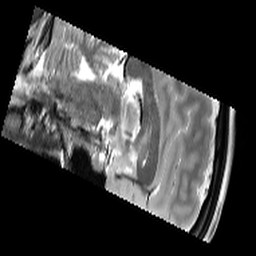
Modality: T2starw
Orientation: sagittal
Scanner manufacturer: siemens
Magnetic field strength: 3 T
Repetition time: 9.86 s
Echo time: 0.05 s